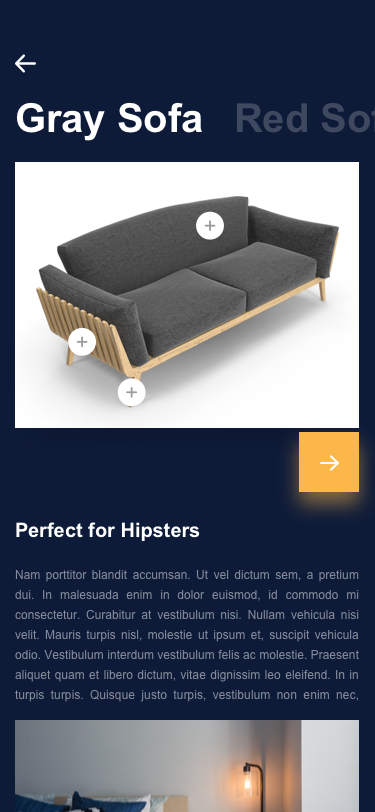
Text in this UI design:
Gray Sofa
Red Sofa
Nam porttitor blandit accumsan. Ut vel dictum sem, a pretium dui. In malesuada enim in dolor euismod, id commodo mi consectetur. Curabitur at vestibulum nisi. Nullam vehicula nisi velit. Mauris turpis nisl, molestie ut ipsum et, suscipit vehicula odio. Vestibulum interdum vestibulum felis ac molestie. Praesent aliquet quam et libero dictum, vitae dignissim leo eleifend. In in turpis turpis. Quisque justo turpis, vestibulum non enim nec, tempor mollis mi. Sed vel tristique quam.
Perfect for Hipsters